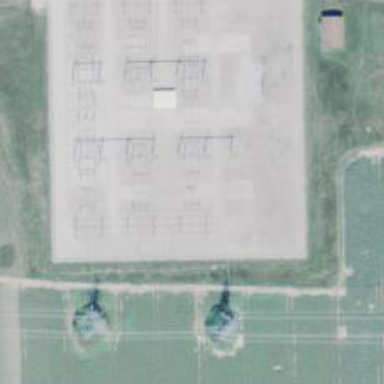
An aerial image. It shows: Switch used for power control.